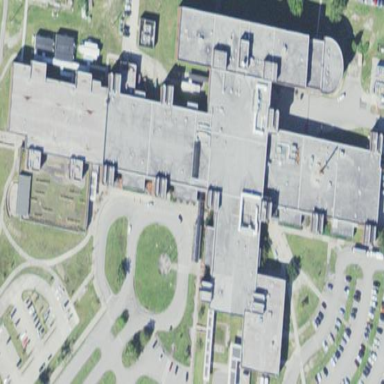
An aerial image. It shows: Hospital building.